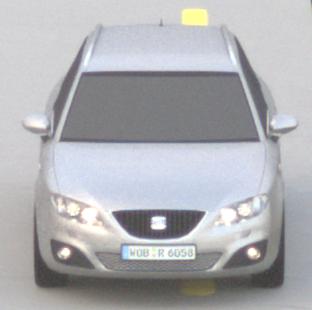
Make: SEAT
Model: Exeo ST 1.6
Detailed model: Exeo (3R) ST
Model produced from: 2010/05
Model produced until: 2010/08
Doors: 5
Color: white
Road condition: dry road
Daytime: sunrise or sunset
Contrast: low contrast